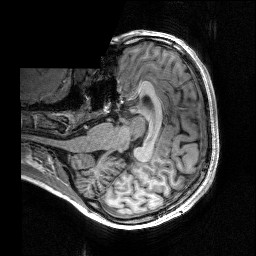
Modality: T1w
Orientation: axial
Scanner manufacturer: siemens
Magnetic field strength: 3 T
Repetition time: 2.53 s
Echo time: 0.00267 s